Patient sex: F
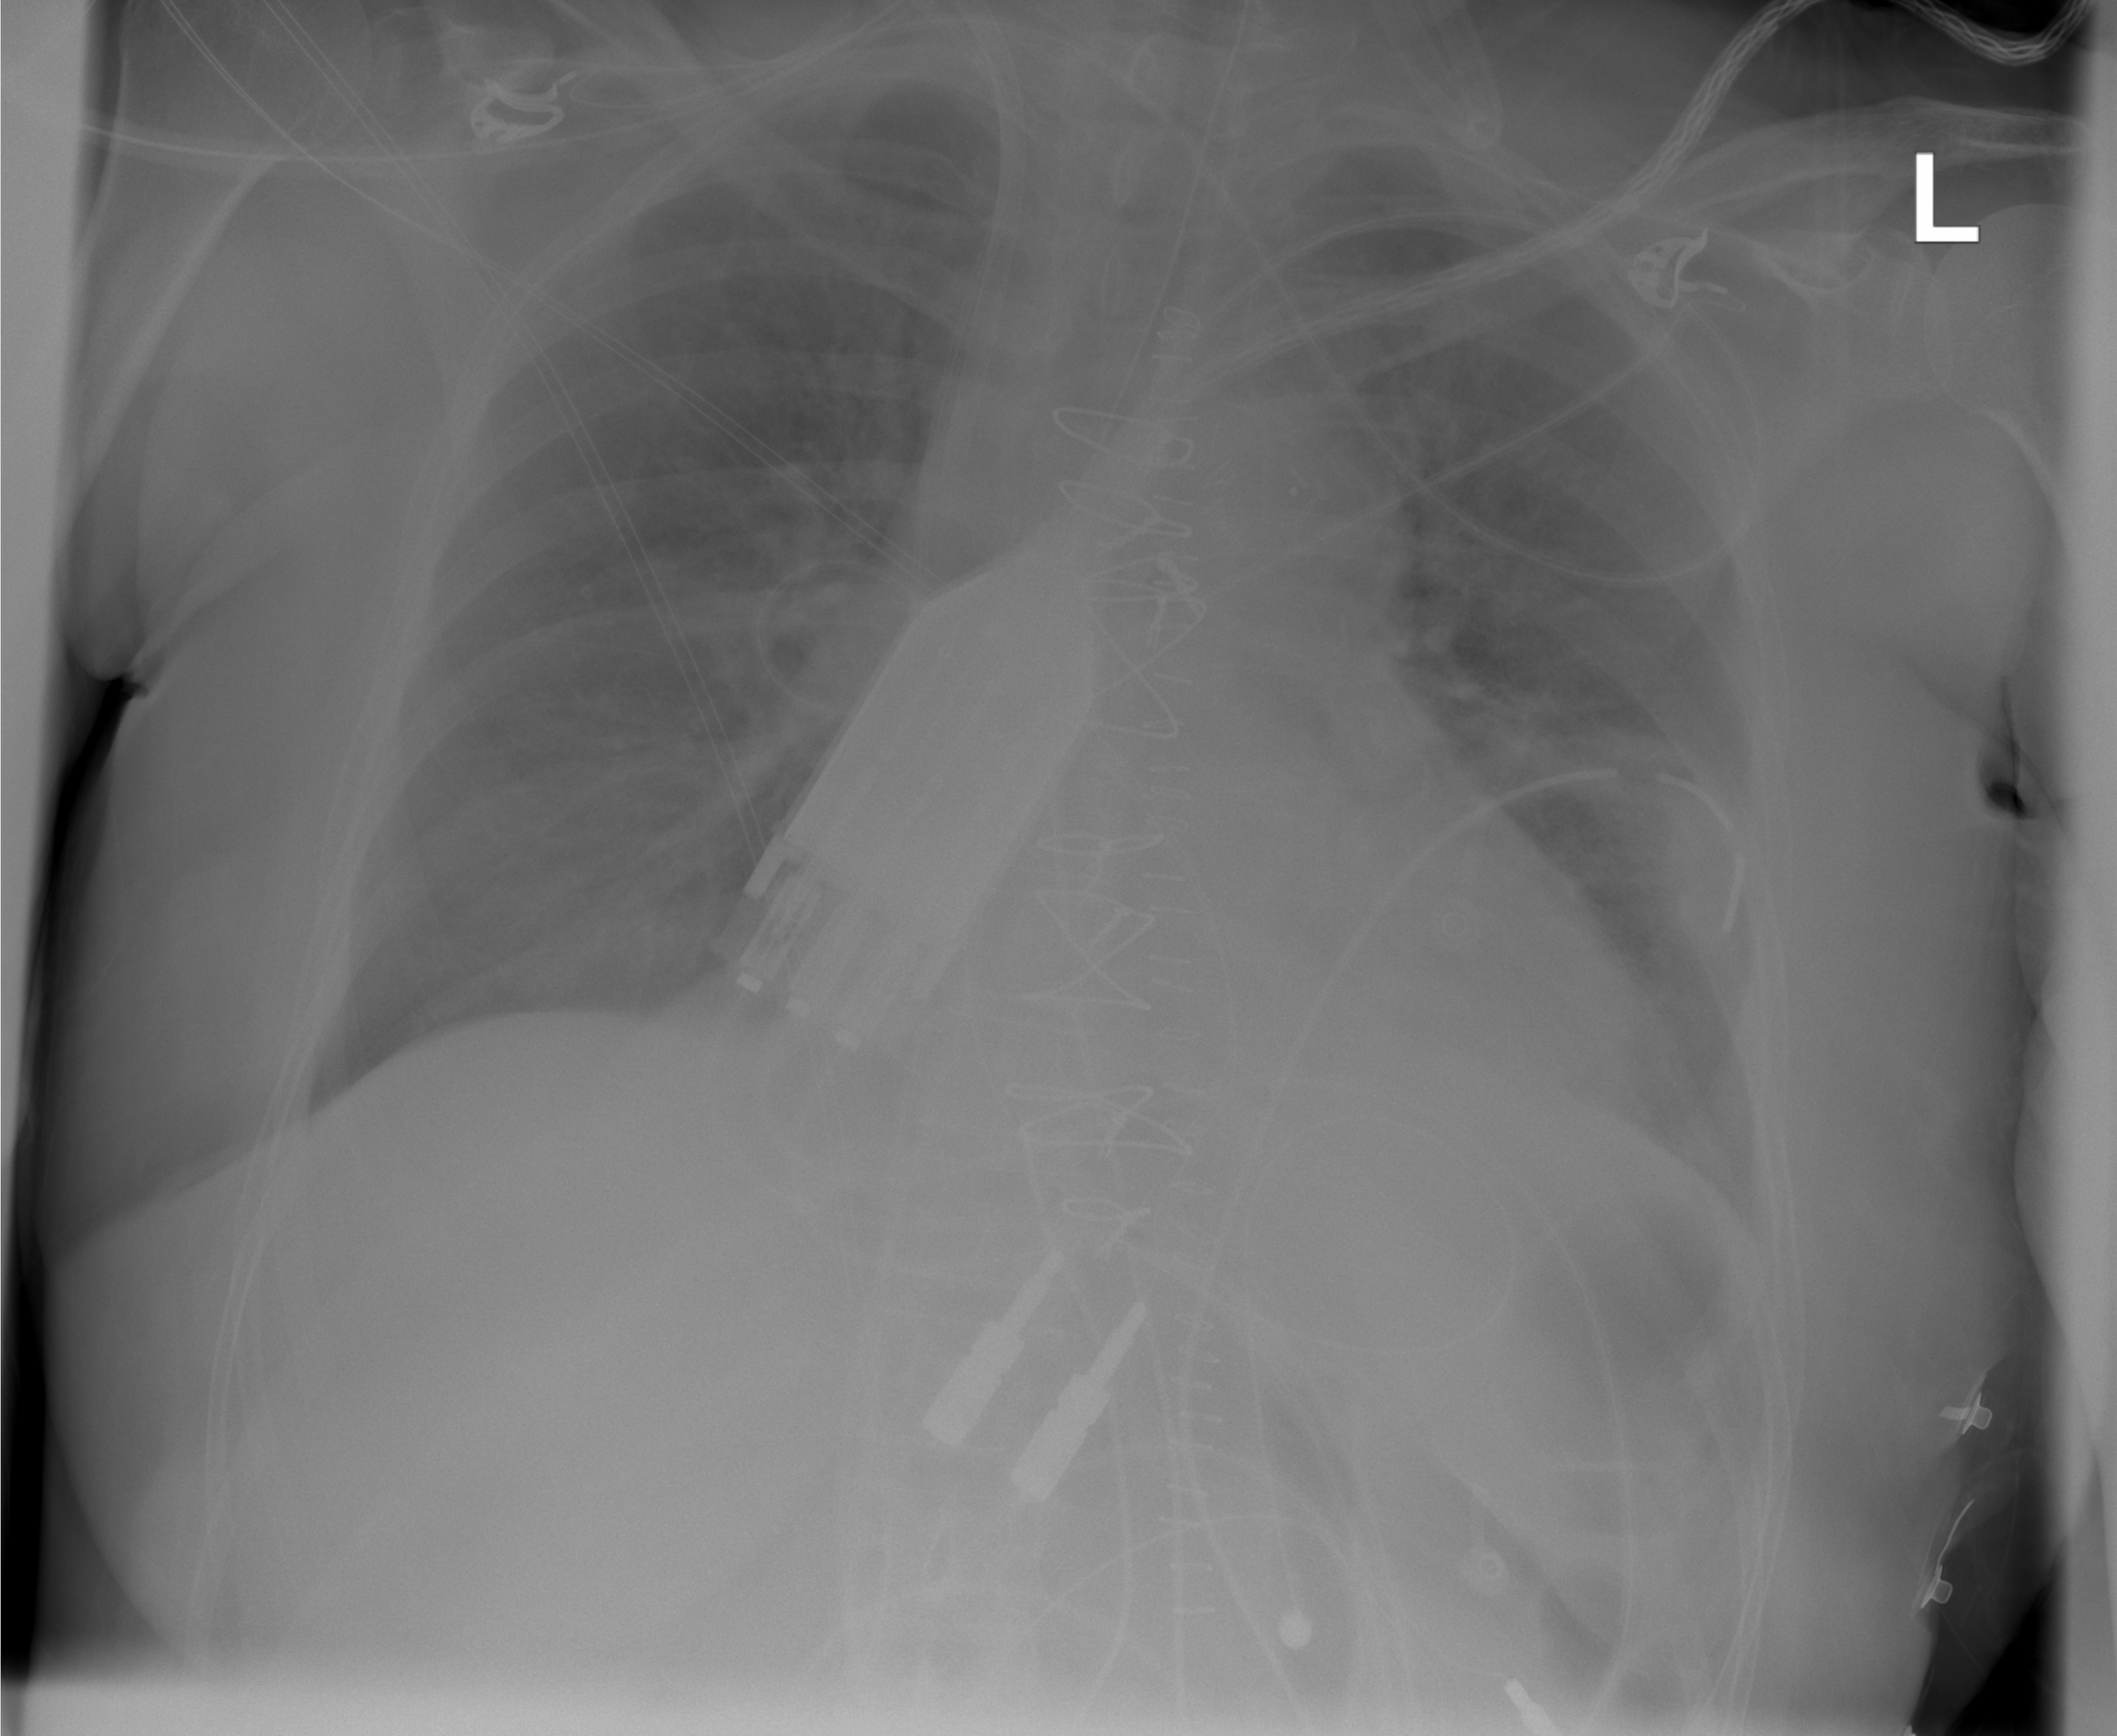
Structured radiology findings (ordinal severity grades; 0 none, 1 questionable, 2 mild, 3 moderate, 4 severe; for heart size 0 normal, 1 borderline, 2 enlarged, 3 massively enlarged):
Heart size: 0
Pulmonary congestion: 2
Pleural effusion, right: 0
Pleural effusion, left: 2
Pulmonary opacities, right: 0
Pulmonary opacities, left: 0
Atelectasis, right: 0
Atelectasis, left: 2